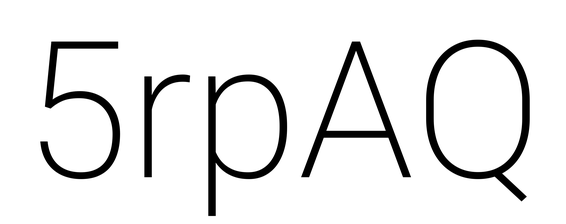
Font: Roboto_ExtraLight